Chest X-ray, PA view. Patient: 49 years old, sex M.
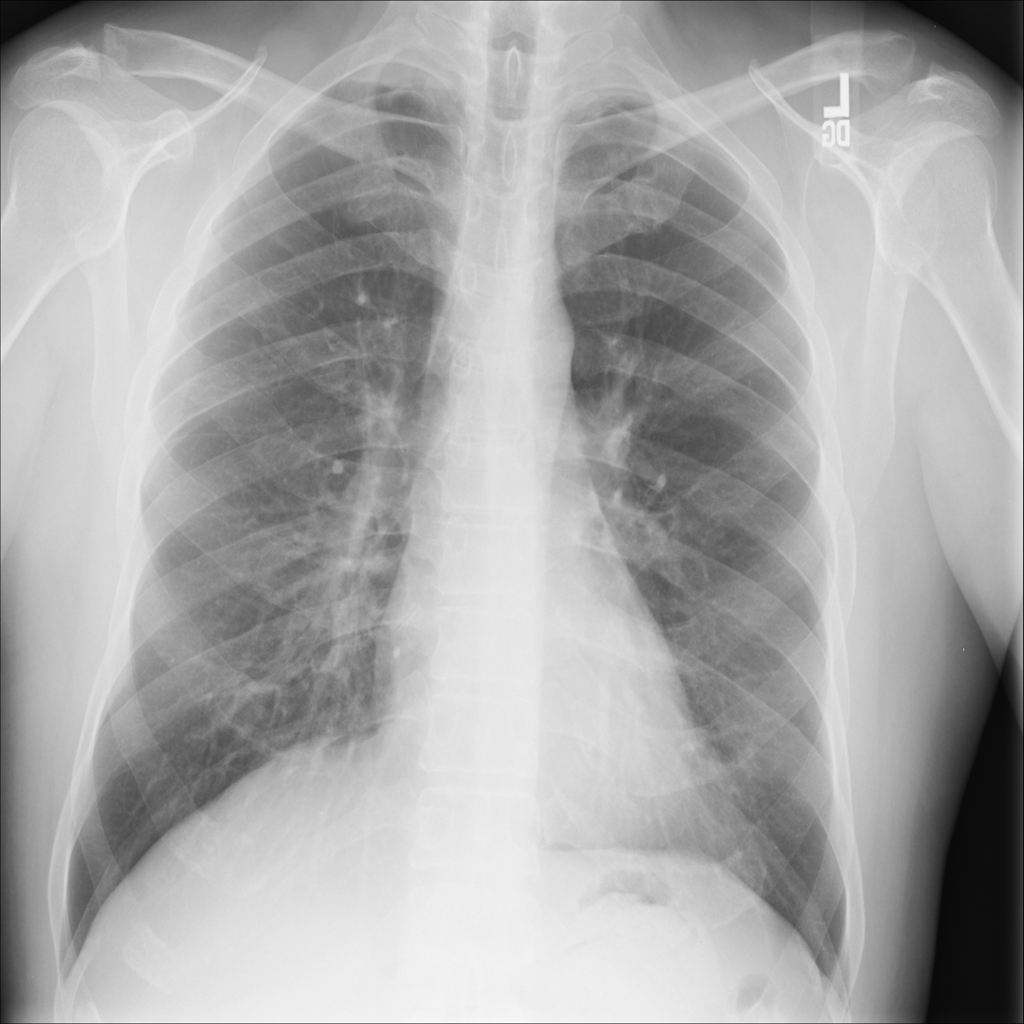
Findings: No Finding